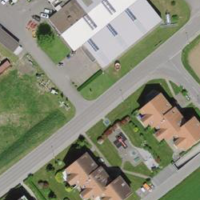
EUNIS habitat code: 54
Species observed at this site:
Lysimachia vulgaris
Euplagia quadripunctaria